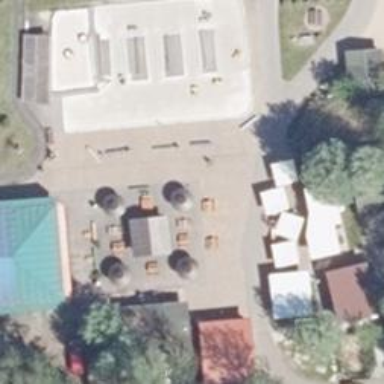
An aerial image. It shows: Picnic site for tourists.